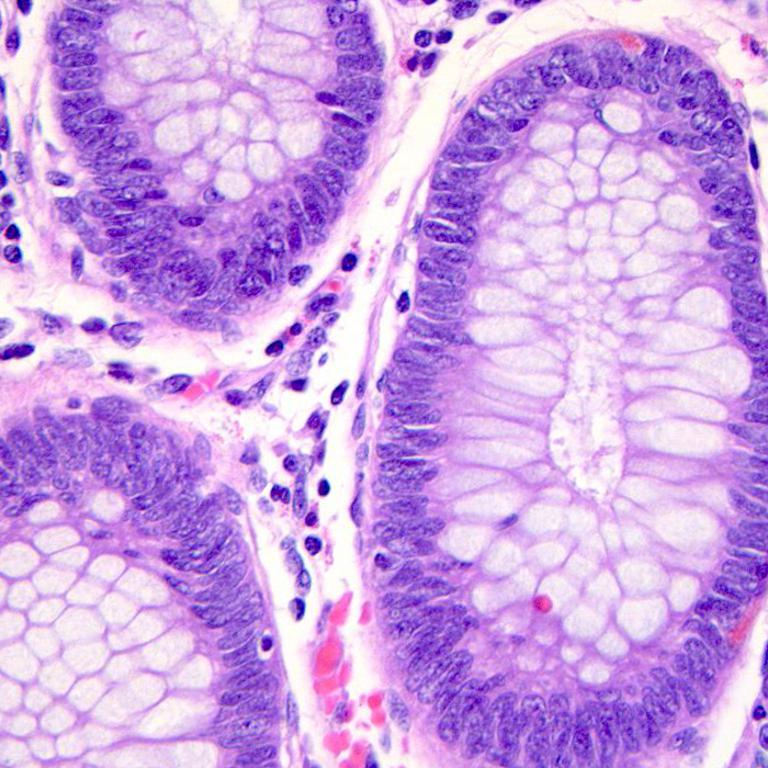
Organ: colon
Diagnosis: benign